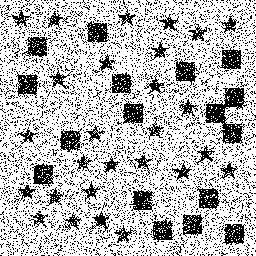
Squares: 17
Triangles: 0
Stars: 27
Total shapes: 44